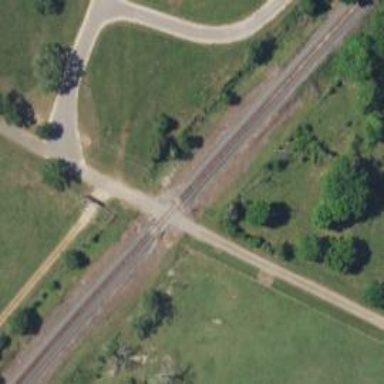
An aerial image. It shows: Railway level crossing.